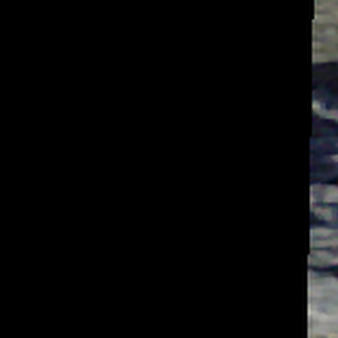
Label: other